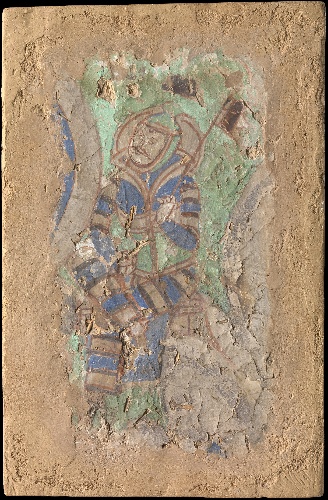
Date: ca. 6th–7th century
Object type: Wall painting
Classification: Paintings
Medium: Pigments on mud plaster
Culture: China (Xinjiang Uyghur Autonomous Region)
Period: Kizil kingdom
Dimensions: 9 1/4 x 5 3/8 in. (23.5 x 13.7 cm)
Department: Asian Art
Credit line: Fletcher Fund, 1951
Accession year: 1951
Repository: Metropolitan Museum of Art, New York, NY
Tags: Men